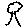
Label: tree